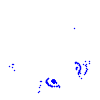
Particle: kaon